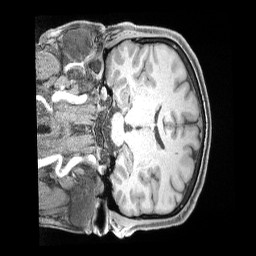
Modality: T1w
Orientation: coronal
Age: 41
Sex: male
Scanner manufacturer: siemens
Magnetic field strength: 3 T
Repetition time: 2 s
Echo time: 0.00211 s